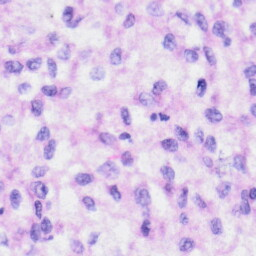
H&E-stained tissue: Liver